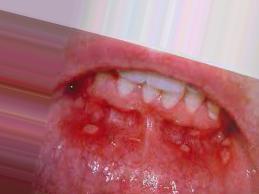
Condition: Mouth Ulcer